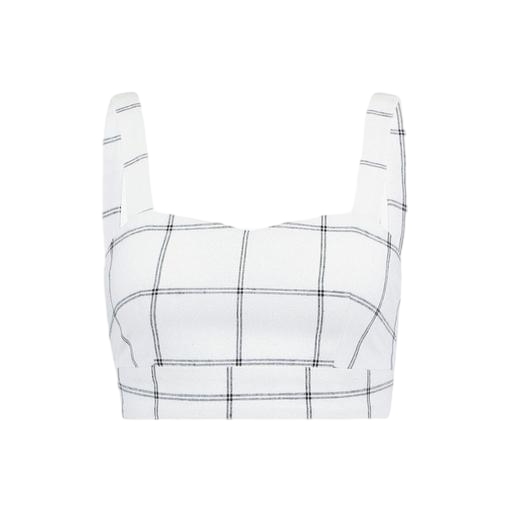
white emma plaid top, white plaid lurex top, black white scoop neck crop top, white background